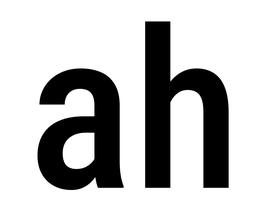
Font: Roboto_Condensed_Medium